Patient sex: F
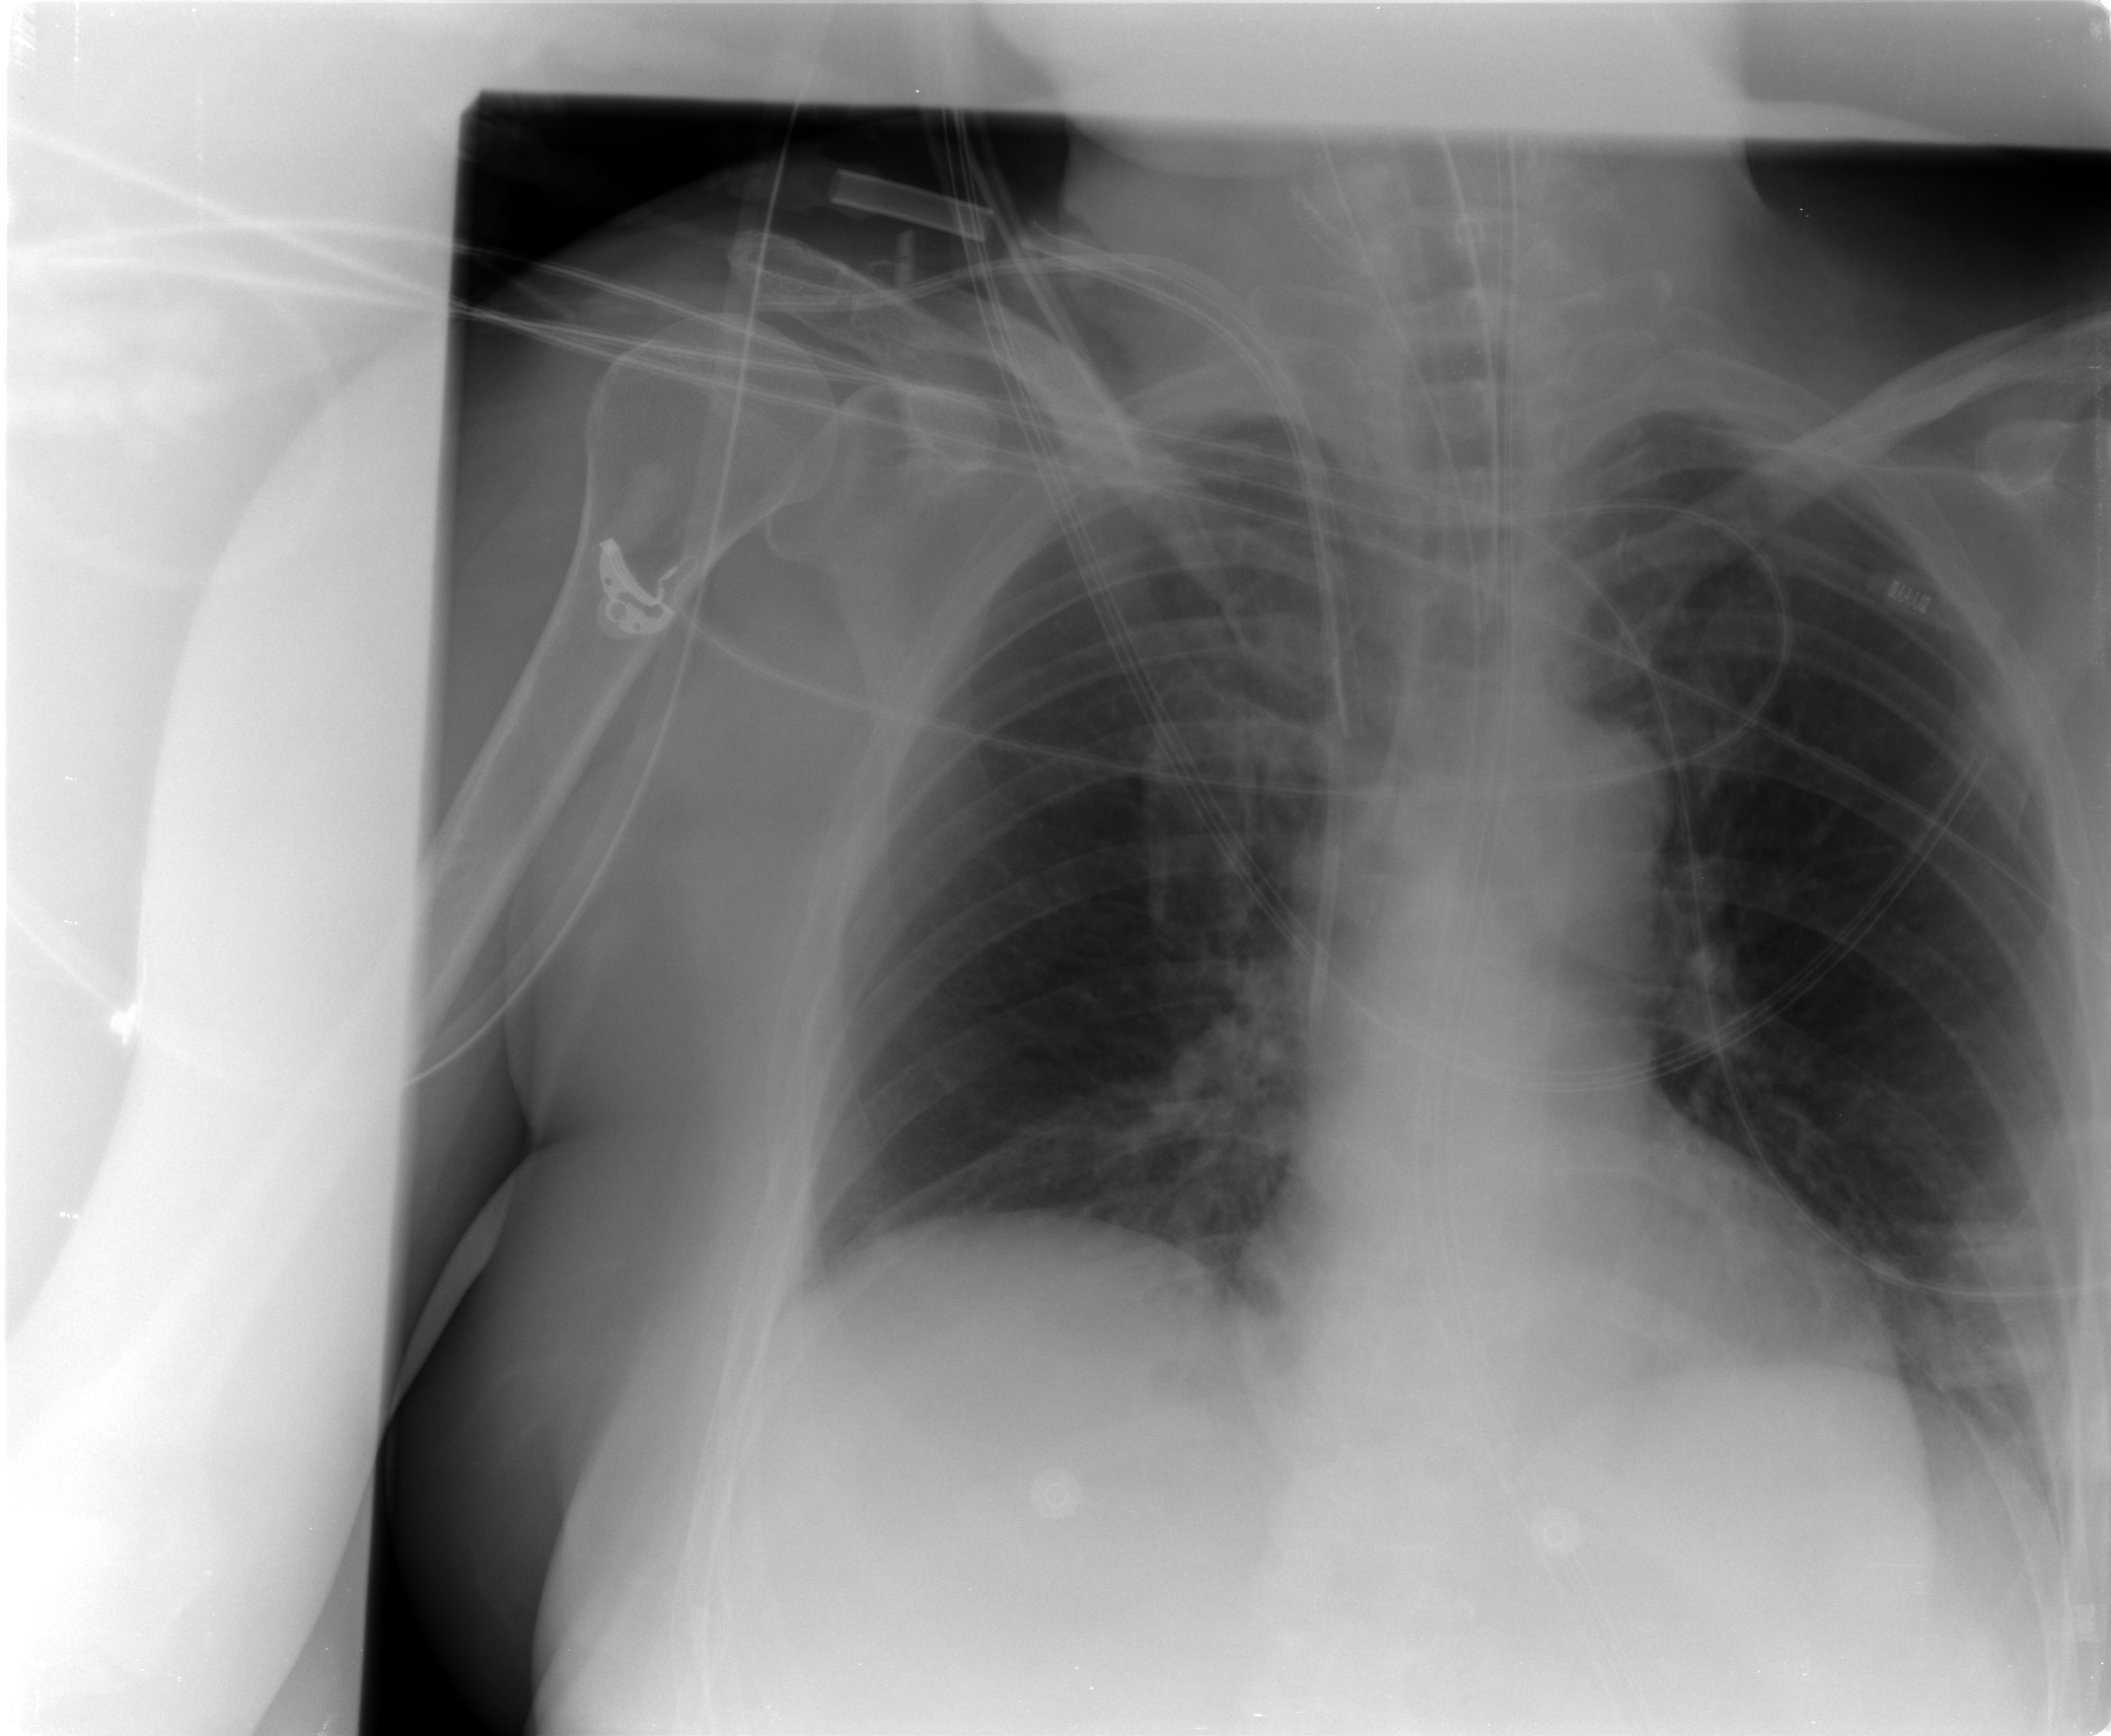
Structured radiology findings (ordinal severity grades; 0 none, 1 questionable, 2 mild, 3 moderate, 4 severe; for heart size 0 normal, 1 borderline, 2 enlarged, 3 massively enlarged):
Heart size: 0
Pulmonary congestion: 0
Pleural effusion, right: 0
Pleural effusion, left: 0
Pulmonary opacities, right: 0
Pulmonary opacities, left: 0
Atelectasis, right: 2
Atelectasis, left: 2